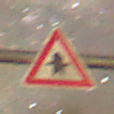
Verkehrszeichen: Vorfahrt
Umgebung: Outdoor, Suburban
Tageszeit: Night
Wetter: Clear
Licht: Artificial
Jahreszeit: NotSpecified
Kontrast: HighContrast